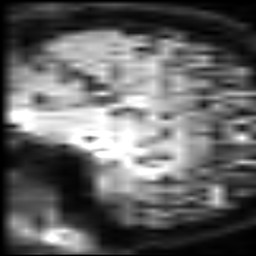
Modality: inplaneT2
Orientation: sagittal